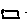
Label: square